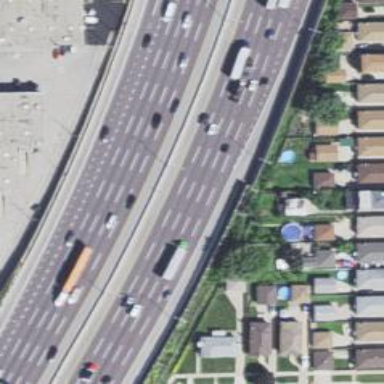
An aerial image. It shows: Motorway.